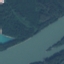
Land use / land cover class: River